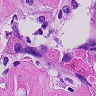
Metastatic tissue present: yes